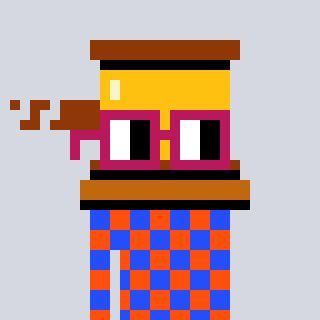
a pixel art character with square dark red glasses, a gavel-shaped head and a orange-colored body on a cool background